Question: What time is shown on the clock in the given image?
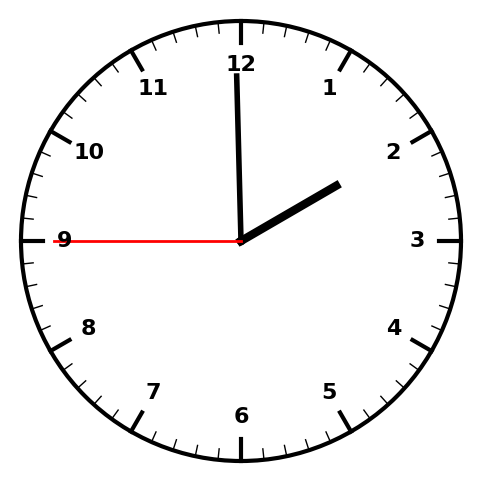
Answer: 01:59:45